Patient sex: M
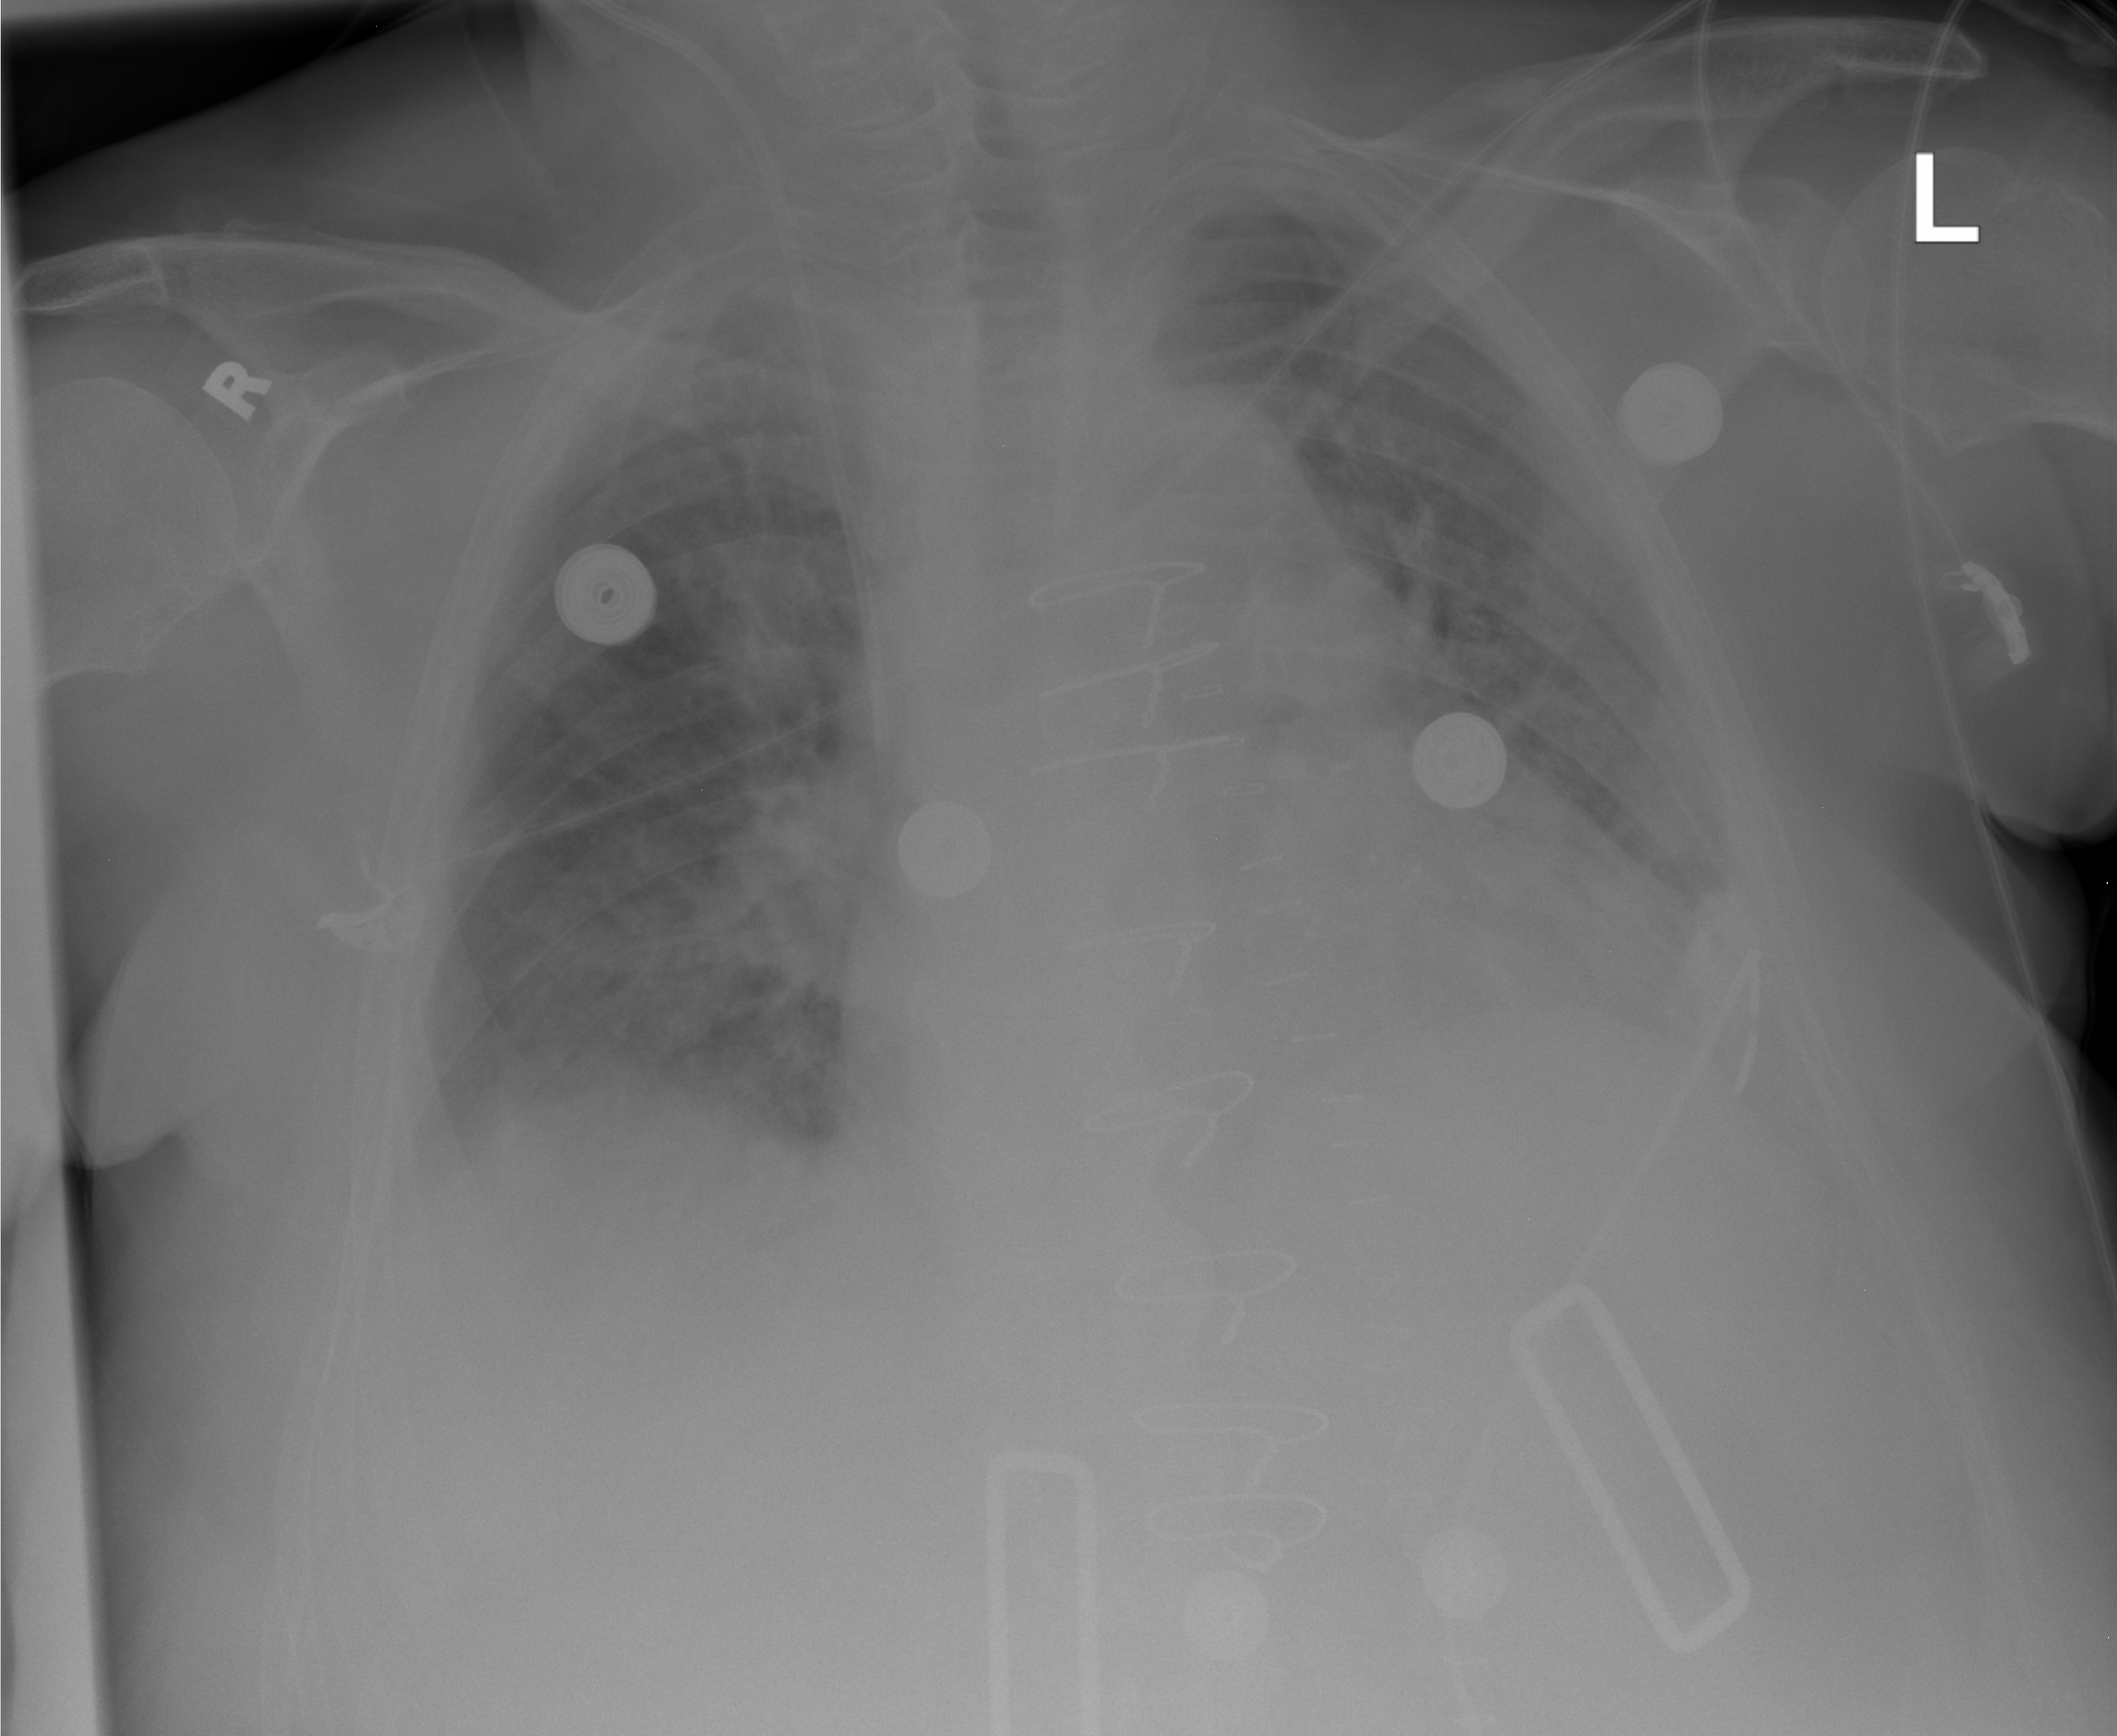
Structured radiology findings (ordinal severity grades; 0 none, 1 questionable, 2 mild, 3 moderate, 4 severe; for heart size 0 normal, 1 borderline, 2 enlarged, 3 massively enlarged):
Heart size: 2
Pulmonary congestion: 2
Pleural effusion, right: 1
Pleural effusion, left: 2
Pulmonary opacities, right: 1
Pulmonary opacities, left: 1
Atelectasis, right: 2
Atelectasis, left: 2